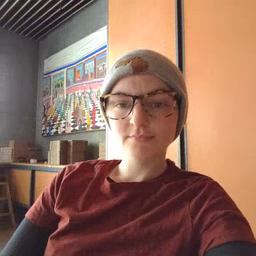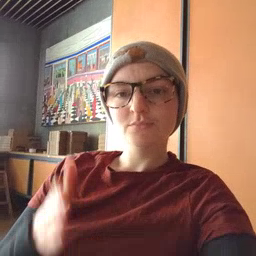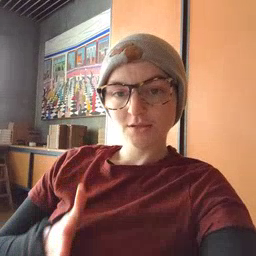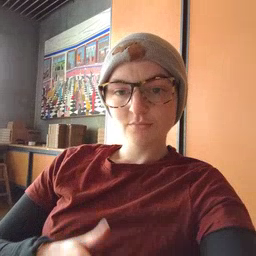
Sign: beside